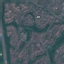
Land use / land cover class: Residential